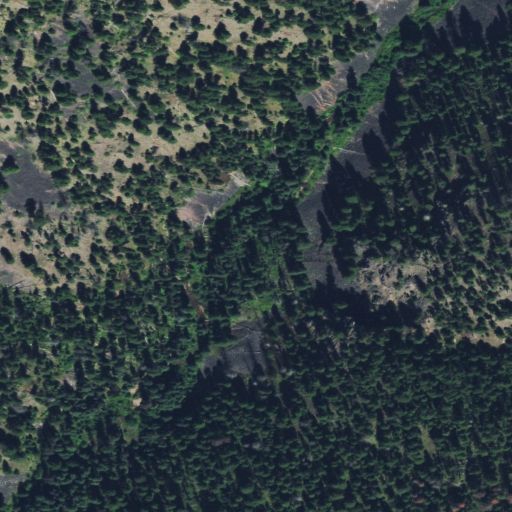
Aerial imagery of valley in Montana named Ventura Gulch containing evergreen forest and shrub